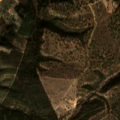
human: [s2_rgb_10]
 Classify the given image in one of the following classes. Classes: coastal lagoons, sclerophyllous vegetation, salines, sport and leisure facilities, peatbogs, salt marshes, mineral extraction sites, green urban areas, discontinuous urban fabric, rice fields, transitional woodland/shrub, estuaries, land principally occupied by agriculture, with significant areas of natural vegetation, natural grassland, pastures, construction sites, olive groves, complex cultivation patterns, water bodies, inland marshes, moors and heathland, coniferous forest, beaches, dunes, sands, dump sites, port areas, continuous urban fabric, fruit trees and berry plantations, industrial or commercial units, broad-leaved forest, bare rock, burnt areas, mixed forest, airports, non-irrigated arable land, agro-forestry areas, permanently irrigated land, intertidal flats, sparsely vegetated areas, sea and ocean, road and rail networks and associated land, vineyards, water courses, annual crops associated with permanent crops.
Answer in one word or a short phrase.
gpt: complex cultivation patterns, land principally occupied by agriculture, with significant areas of natural vegetation, agro-forestry areas, broad-leaved forest, transitional woodland/shrub